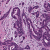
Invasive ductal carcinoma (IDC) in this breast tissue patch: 1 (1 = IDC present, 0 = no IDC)